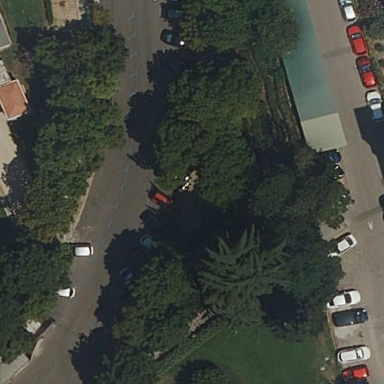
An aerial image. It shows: Lovely park for leisure and relaxation.